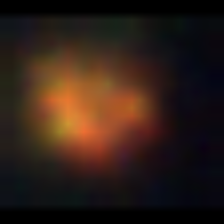
Taxon: NanoPlankton
Group: Other